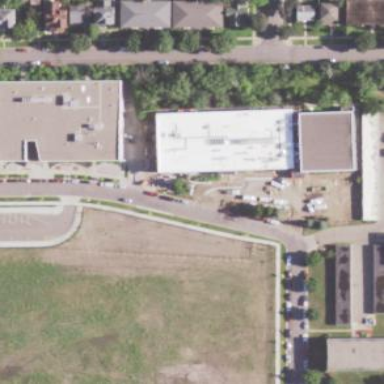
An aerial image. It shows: School.